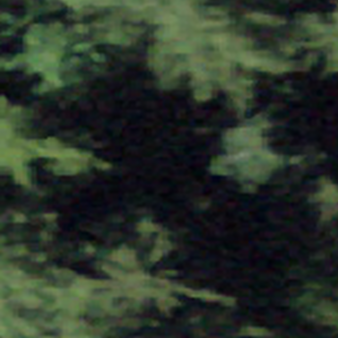
Label: other